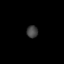
Tissue: lung
Cell type: Others
Senescence score: 0.2056
Nuclear area (px): 136
Mean DAPI intensity: 65.39